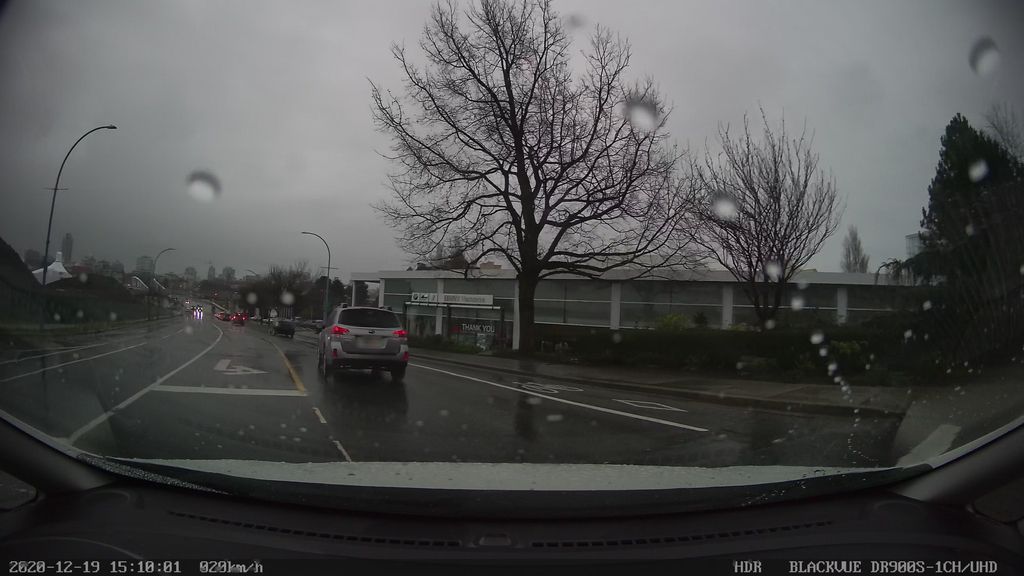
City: victoria